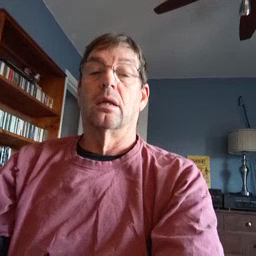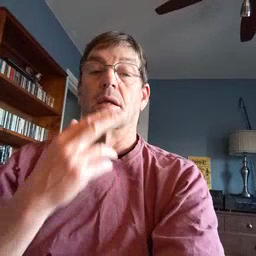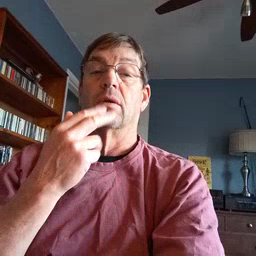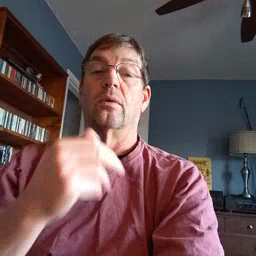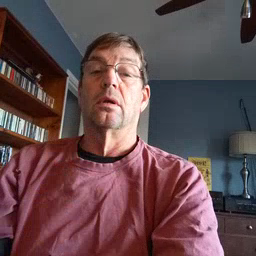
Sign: cute